Field crop: maize
Growth stage: 2
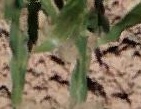
Species: maize